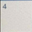
Piece: xx